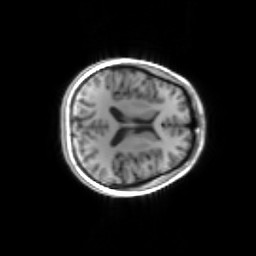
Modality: inplaneT1
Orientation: axial
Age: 24
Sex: female
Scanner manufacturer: siemens
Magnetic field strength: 3 T
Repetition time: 1.2 s
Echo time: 0.00251 s